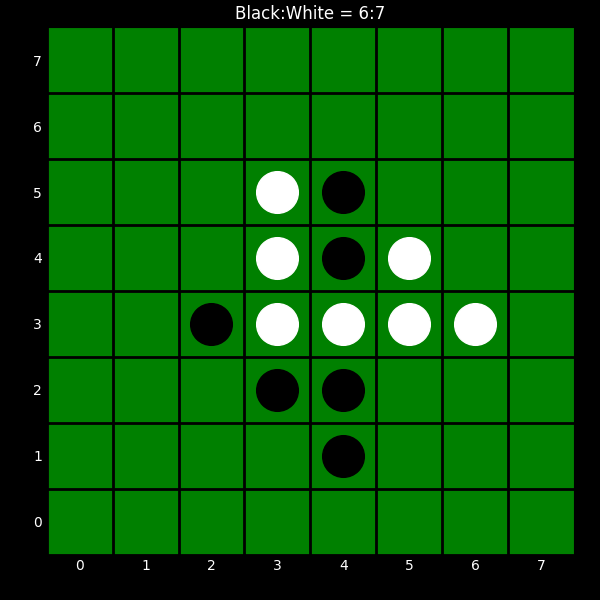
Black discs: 6
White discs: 7